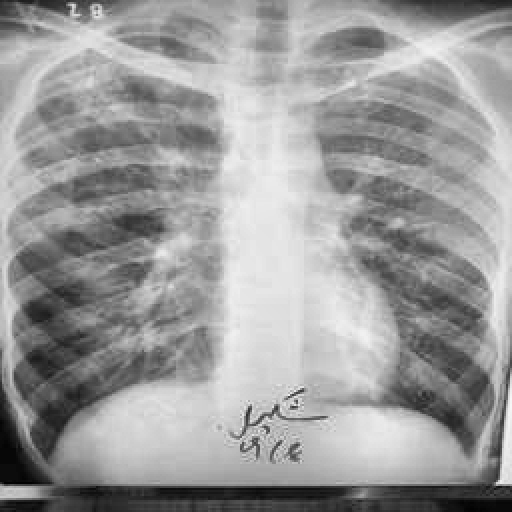
Finding: TUBERCULOSIS